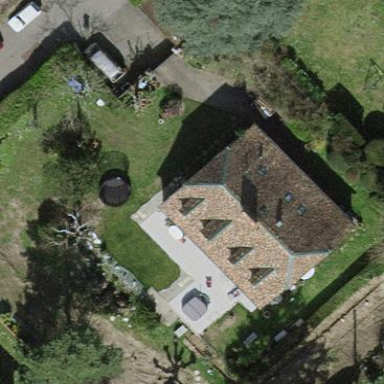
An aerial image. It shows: Garden enclosed by fence.